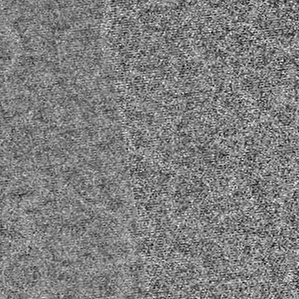
Label: frost